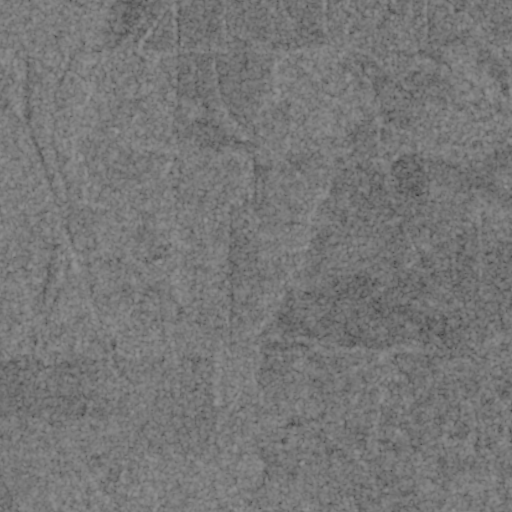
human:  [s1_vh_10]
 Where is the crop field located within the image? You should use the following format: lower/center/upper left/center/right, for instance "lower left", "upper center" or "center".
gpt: The crop field is located in the lower right of the image.
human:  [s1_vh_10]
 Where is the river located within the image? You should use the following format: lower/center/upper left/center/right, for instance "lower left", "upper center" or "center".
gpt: The river is located in the right of the image.
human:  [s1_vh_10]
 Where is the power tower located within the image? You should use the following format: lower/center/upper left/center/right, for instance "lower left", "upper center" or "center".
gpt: There is no power tower in the image.

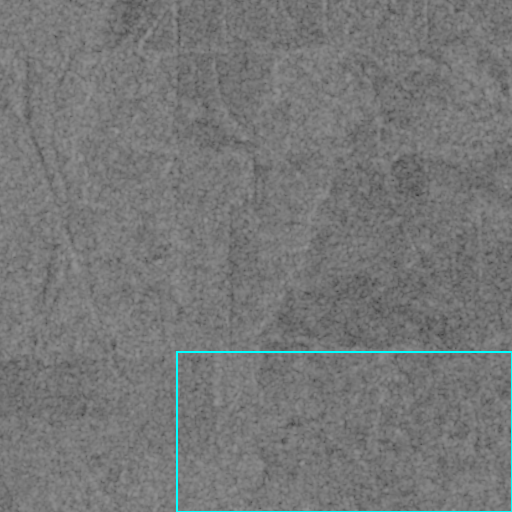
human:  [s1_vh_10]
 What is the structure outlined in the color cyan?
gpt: The structure outlined in cyan is a crop field.
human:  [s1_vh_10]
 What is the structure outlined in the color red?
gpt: There is no red outline.